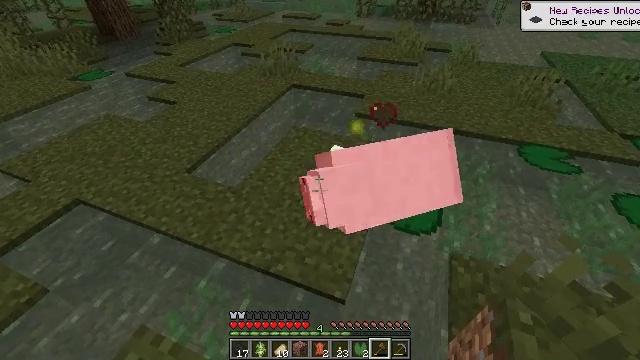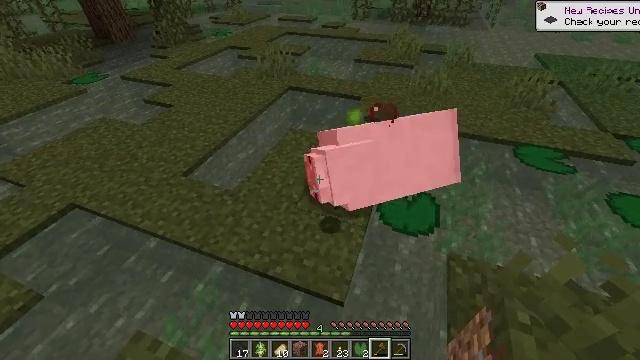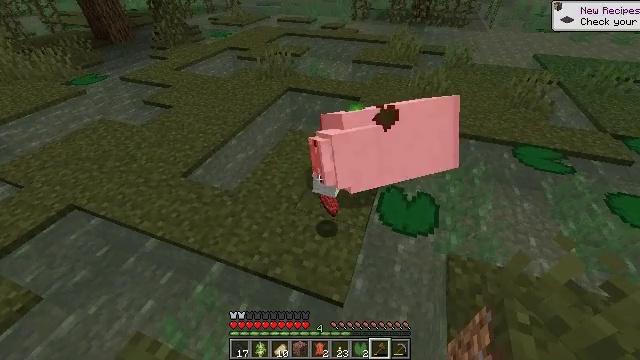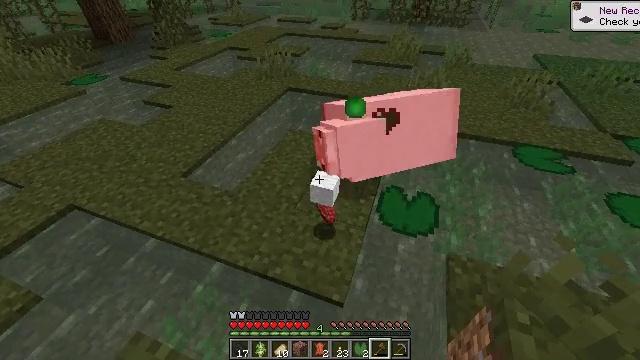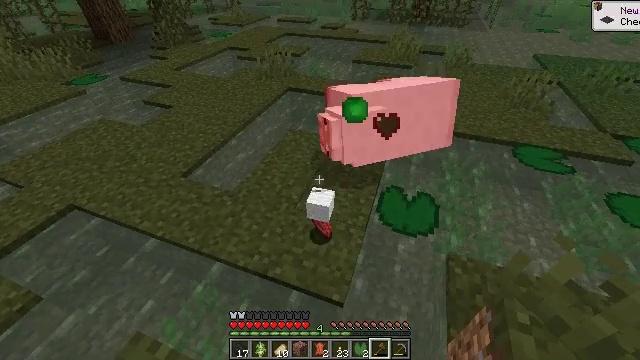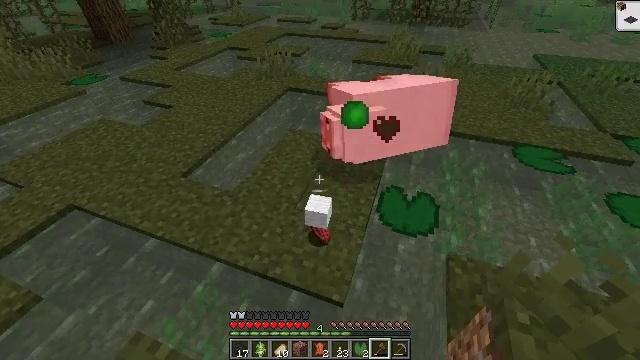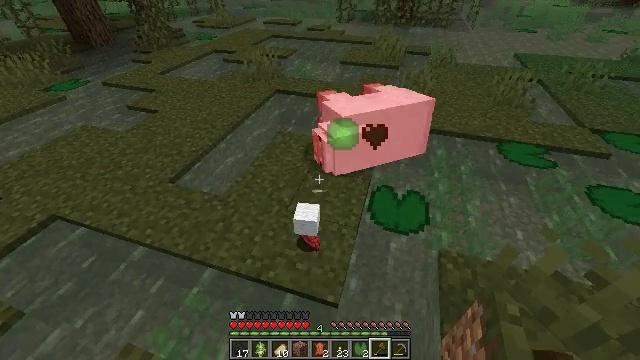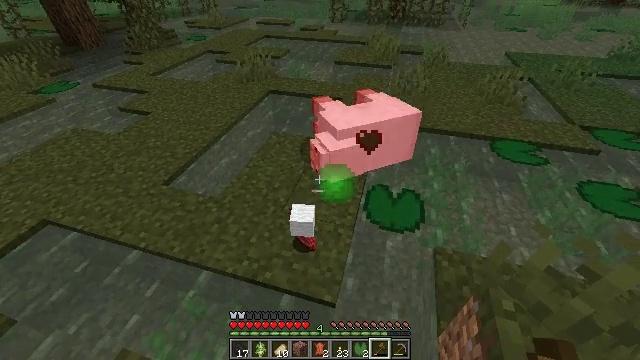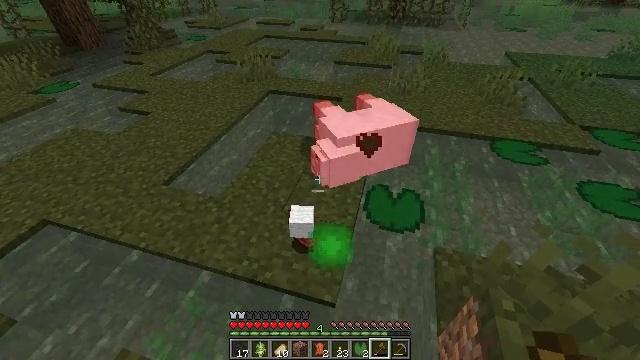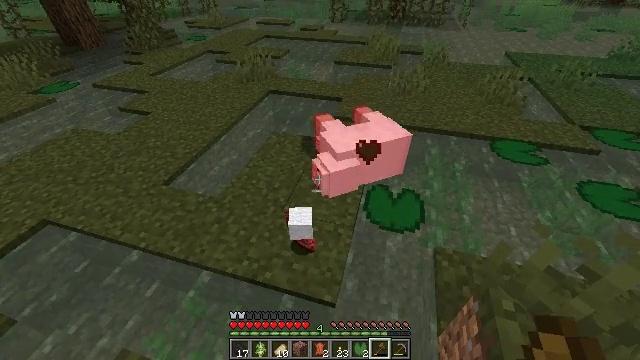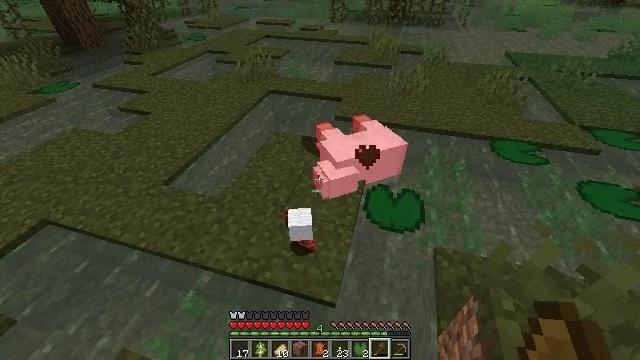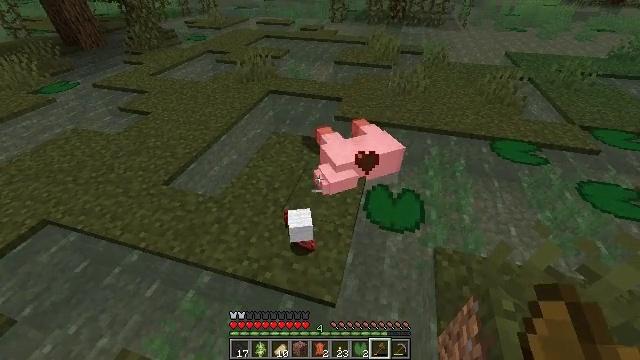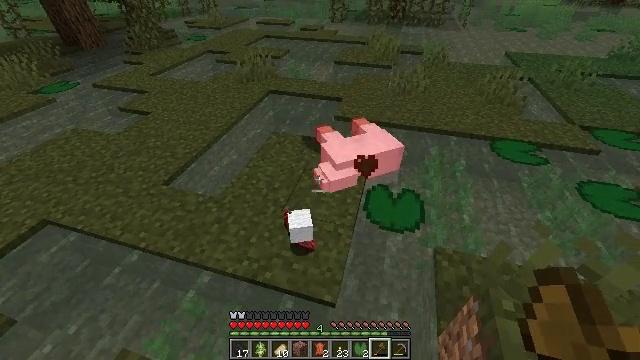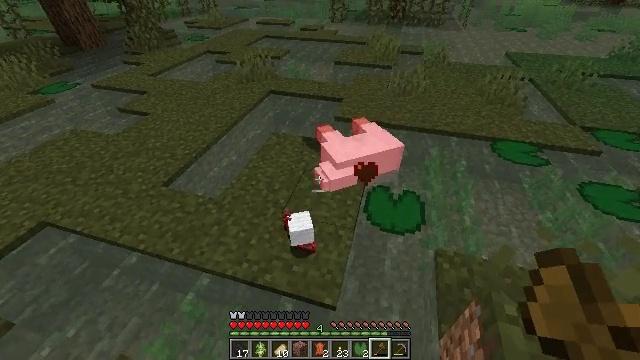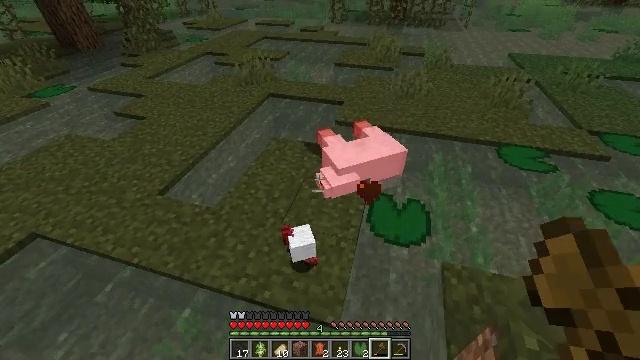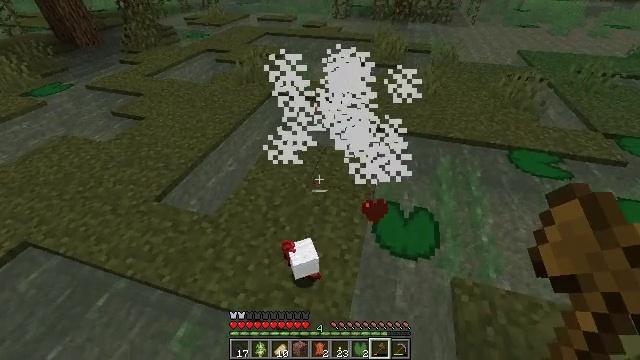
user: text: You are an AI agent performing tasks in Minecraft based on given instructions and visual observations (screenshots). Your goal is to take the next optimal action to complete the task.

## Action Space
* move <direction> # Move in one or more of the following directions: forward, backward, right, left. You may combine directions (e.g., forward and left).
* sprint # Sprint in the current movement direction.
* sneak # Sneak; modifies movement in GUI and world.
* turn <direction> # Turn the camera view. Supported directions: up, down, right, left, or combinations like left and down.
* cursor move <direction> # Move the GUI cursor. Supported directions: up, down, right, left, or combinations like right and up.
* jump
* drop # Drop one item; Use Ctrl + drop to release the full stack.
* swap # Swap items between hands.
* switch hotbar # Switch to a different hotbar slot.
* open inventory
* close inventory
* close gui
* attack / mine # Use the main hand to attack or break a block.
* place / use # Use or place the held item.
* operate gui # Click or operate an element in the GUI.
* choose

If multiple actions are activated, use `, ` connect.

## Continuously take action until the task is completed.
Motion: motion action
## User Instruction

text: Kill the sheep.
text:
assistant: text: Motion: no_op
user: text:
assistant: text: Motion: no_op
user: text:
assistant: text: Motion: no_op
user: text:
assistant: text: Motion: no_op
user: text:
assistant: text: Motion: no_op
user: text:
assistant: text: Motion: turn right
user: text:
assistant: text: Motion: turn right
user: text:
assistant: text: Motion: no_op
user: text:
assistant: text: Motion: no_op
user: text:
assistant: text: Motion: no_op
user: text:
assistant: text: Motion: no_op
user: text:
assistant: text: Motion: no_op
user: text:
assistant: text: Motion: move forward
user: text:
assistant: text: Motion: move forward
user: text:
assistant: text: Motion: move forward
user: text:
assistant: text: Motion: move forward
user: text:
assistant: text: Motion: move forward
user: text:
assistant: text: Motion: move forward
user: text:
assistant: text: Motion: move forward
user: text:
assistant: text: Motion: move forward
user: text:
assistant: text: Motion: move forward
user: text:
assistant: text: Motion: move forward
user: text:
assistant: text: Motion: move forward, turn up
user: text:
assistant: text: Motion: move forward, turn right and up
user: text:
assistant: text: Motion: turn right and up
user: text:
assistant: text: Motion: turn right and up
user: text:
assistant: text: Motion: turn right
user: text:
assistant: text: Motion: turn right
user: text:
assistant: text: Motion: turn right and down
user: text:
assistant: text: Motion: turn right and down